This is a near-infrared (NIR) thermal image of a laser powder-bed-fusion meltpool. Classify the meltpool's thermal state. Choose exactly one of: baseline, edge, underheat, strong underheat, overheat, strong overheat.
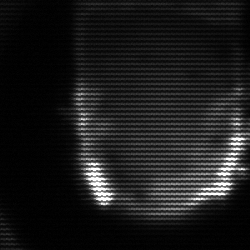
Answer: baseline